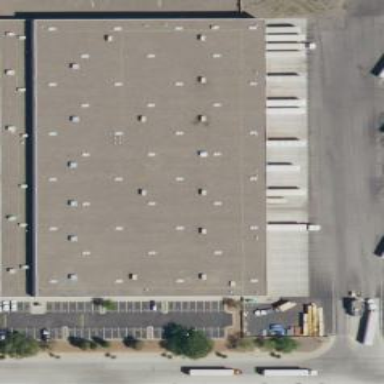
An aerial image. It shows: Warehouse building.